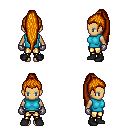
a pixel art fantasy rpg character, female body template, human, tanned skin, teal sleeveless shirt, gold greaves, dark blonde extra-long topknot hairstyle, metal gloves, black shoes, four views (front, back, left, right), 2x2 character sprite sheet, small pixel art, hard edges, no anti-aliasing